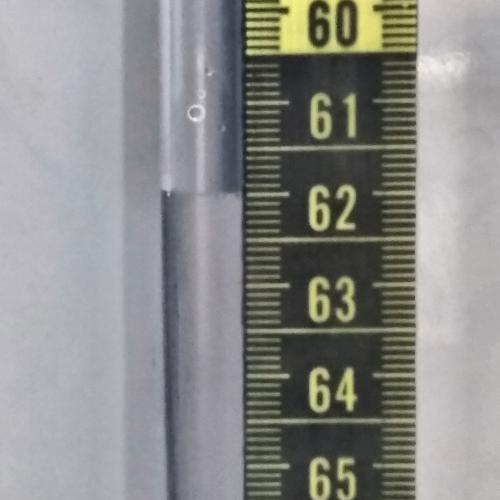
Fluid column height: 62.0 cm